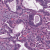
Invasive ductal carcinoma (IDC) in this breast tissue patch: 0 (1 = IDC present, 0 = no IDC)